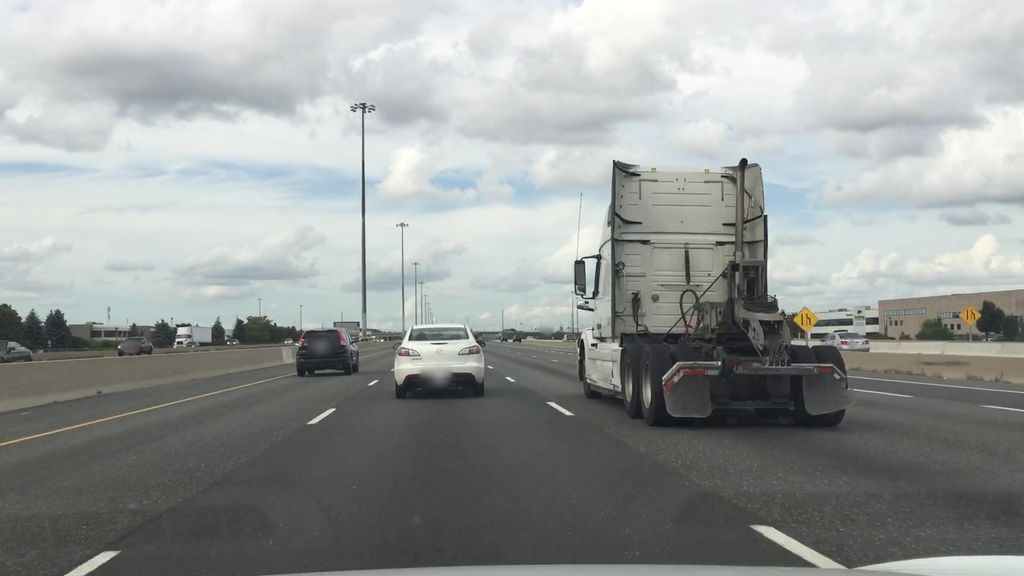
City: toronto